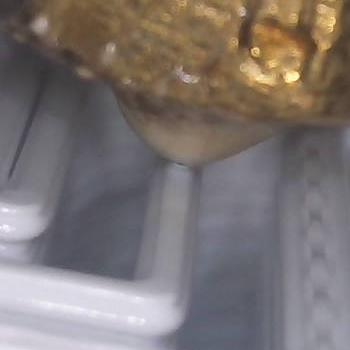
Flow rate: 59%